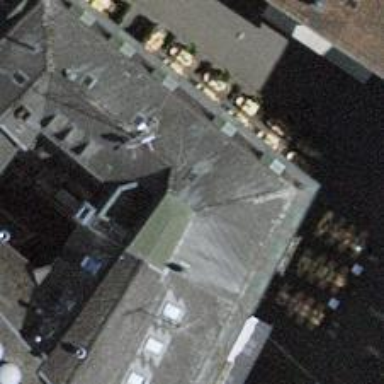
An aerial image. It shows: Restaurant.